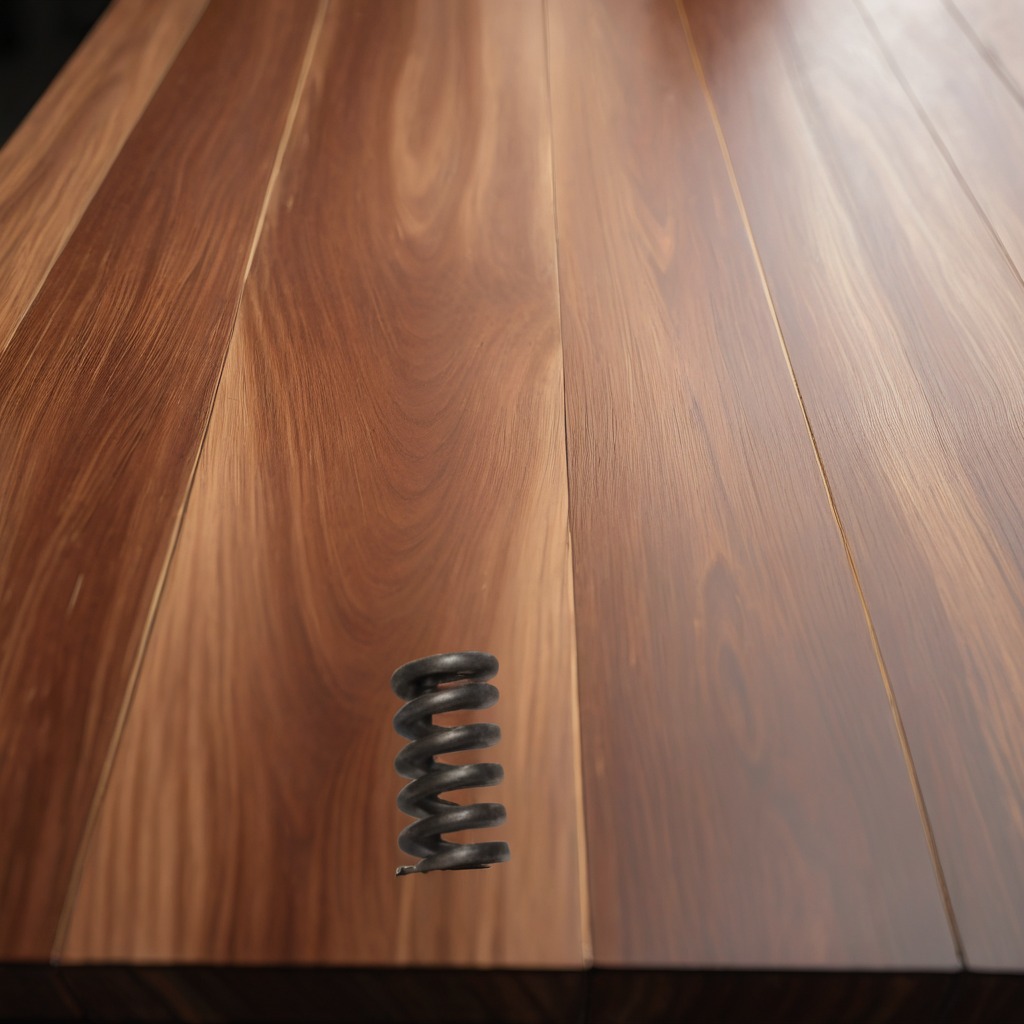
A coiled metal spring is lying on the wooden table in a carpentry studio.